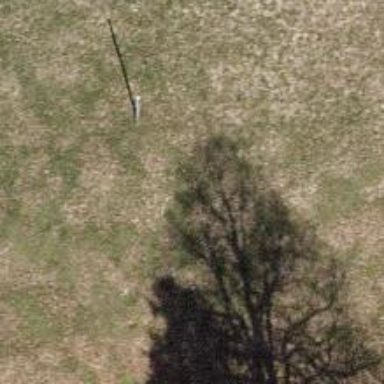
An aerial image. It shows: Power pole.